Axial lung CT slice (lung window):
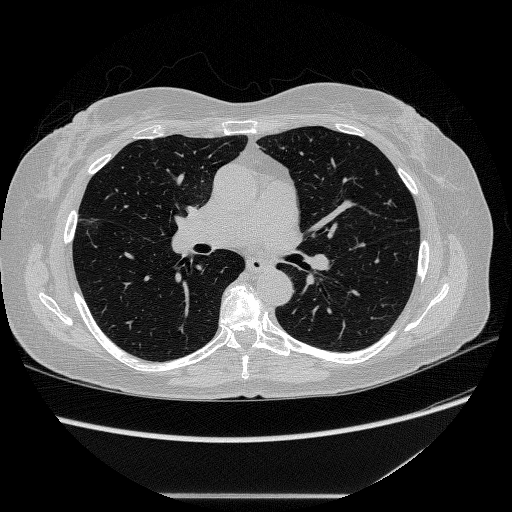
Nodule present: yes
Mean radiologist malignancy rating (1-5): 3.75